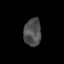
Tissue: skin
Cell type: Epithelial cells
Senescence score: 0.2601
Nuclear area (px): 474
Mean DAPI intensity: 77.475